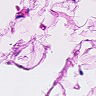
Metastatic tissue present: no